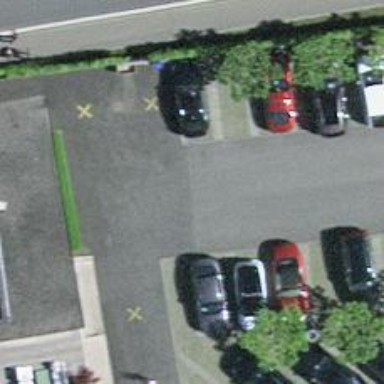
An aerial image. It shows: Parking aisle designated as service road.